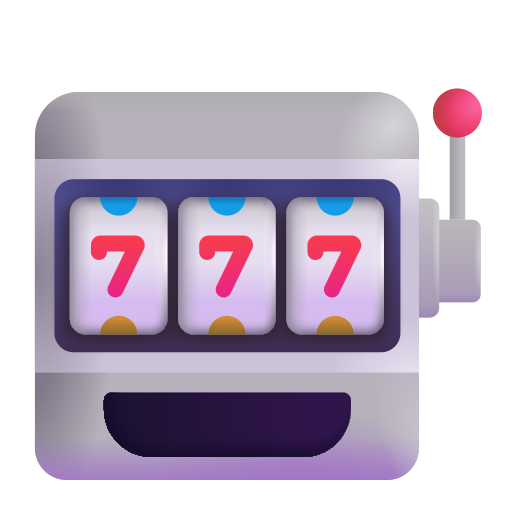
slot machine color